Question: How do I turn off the "spell-checker like" feature in CodeBlocks on windows?
I also just now realized that if I add a "" (back-slash) to the end of my comment, the next line if code is also commented. Has this always been standard for c++?

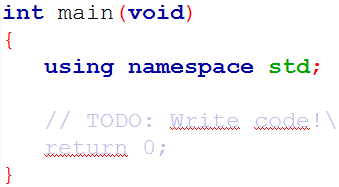
Answer: 1. Open Code::Blocks.
2. Go to plugins -> Manage Plugins
3. Select Spell Checker and disable it.